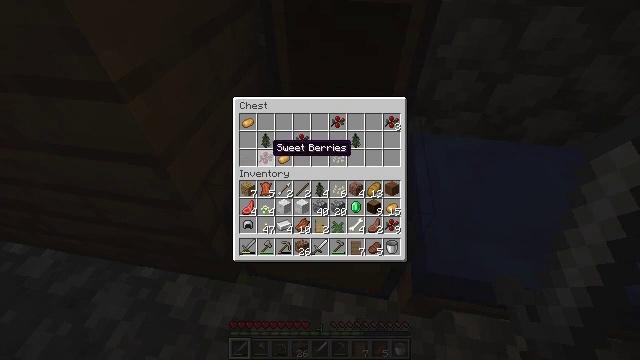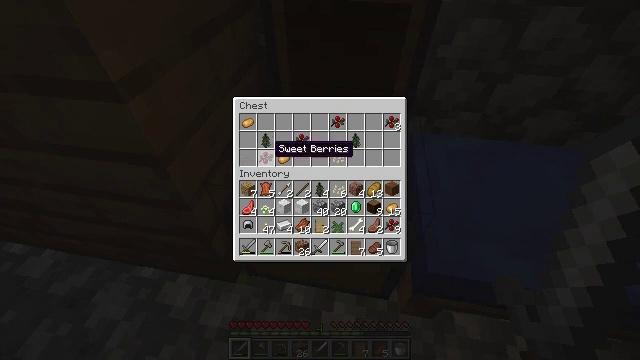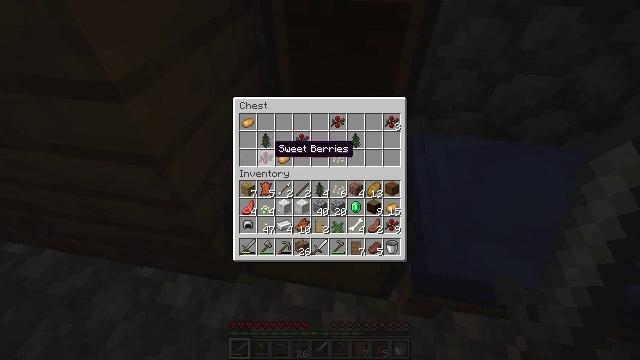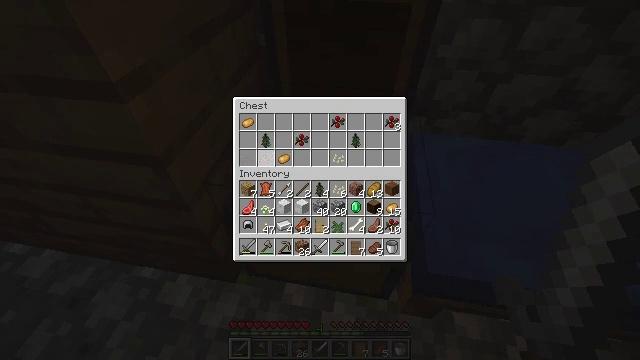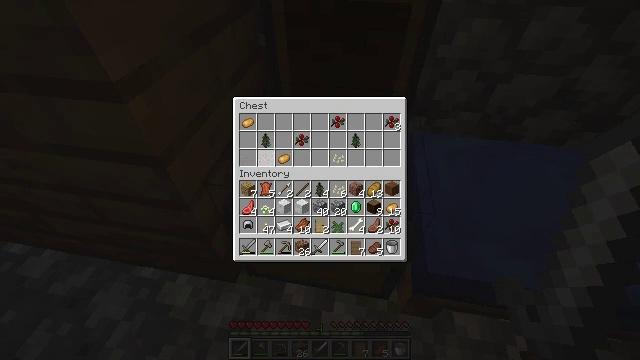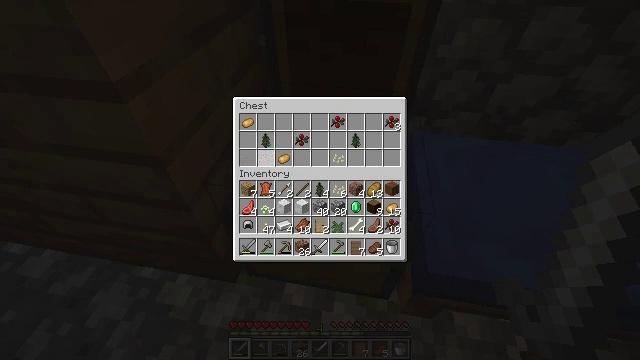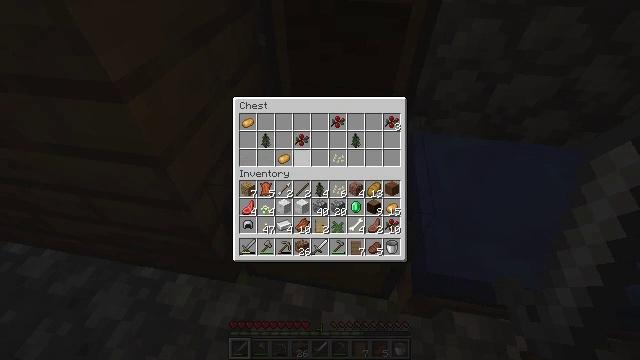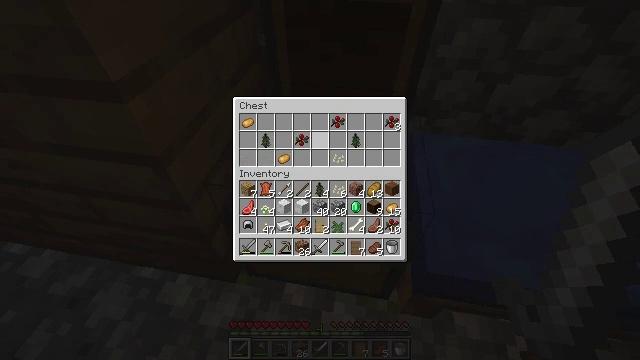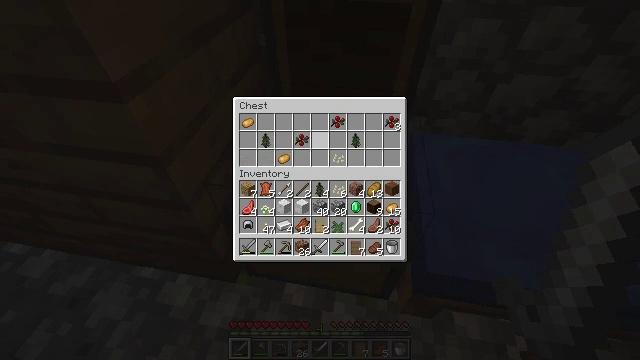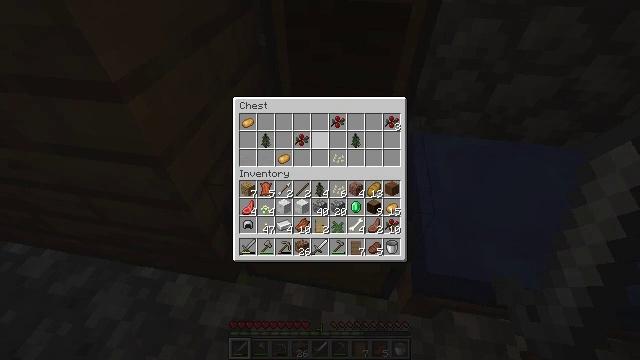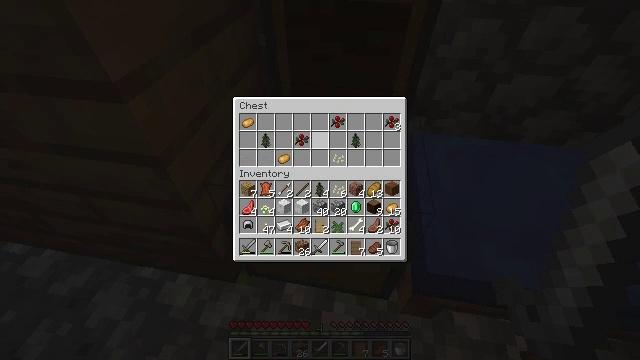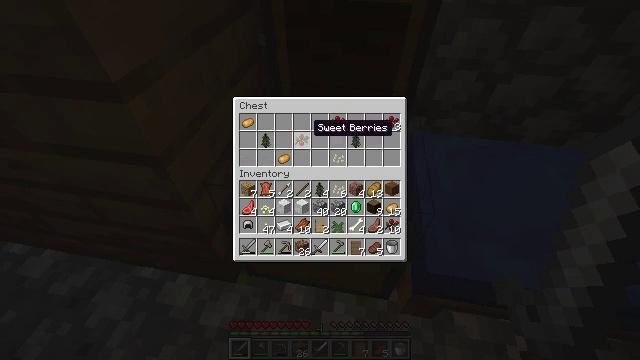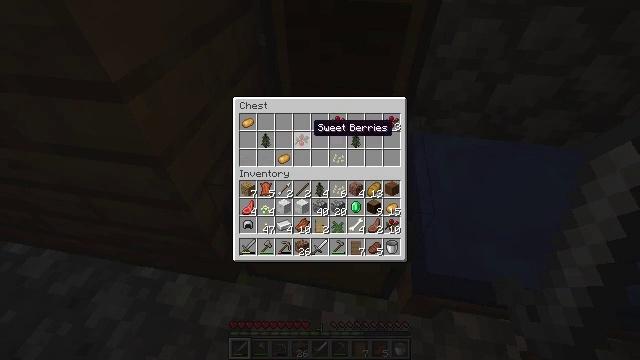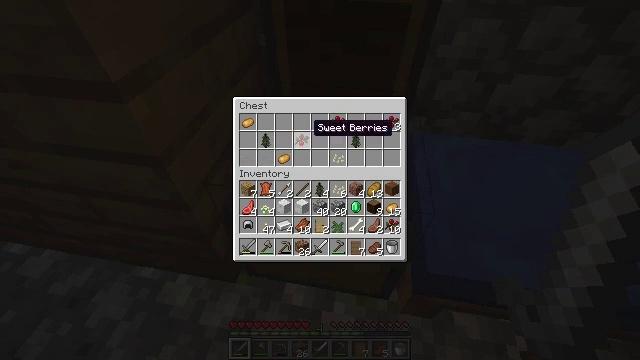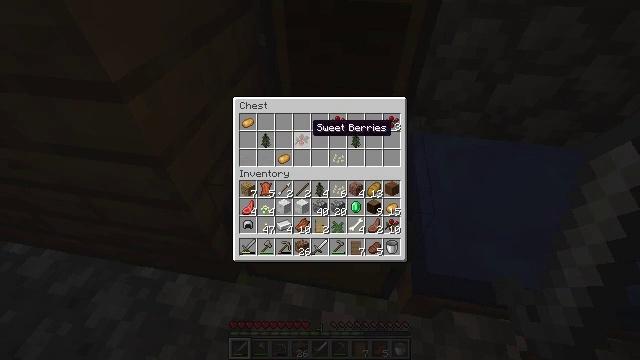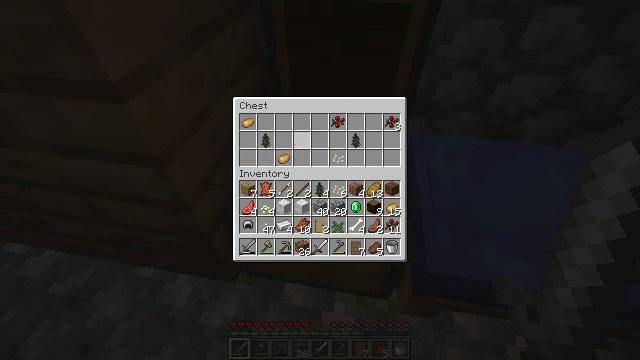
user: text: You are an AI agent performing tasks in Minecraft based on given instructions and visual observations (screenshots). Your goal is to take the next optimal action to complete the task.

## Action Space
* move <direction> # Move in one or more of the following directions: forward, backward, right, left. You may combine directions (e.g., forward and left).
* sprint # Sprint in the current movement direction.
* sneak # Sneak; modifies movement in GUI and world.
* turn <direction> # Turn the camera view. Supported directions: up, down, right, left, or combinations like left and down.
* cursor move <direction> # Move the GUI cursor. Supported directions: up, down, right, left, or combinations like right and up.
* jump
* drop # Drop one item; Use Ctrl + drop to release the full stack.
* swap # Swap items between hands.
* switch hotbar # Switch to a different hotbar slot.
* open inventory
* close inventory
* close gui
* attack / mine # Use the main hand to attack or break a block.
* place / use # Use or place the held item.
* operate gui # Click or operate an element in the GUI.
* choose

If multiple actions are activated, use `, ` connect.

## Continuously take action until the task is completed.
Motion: motion action
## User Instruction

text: Mine the spruce door to collect it.
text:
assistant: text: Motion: sneak
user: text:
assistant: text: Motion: sneak
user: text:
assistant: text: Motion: sneak, operate gui
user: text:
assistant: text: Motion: sneak, operate gui
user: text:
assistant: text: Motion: sneak, operate gui
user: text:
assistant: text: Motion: sneak, cursor move right
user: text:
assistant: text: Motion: sneak, cursor move right and up
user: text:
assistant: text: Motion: sneak
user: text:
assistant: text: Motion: sneak
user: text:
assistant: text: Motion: sneak
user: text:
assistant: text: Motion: sneak, cursor move left
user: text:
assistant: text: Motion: sneak
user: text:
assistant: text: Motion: sneak
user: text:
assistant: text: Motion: sneak
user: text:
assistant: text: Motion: sneak, operate gui
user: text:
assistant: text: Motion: sneak, operate gui
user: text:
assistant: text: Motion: sneak
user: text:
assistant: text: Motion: sneak, cursor move right
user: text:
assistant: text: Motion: sneak, cursor move right
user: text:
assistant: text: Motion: sneak
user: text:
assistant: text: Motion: sneak
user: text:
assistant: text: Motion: sneak
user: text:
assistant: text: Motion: sneak, operate gui
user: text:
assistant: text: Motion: sneak, operate gui
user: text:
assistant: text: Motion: sneak, operate gui
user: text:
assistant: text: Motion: sneak, cursor move right
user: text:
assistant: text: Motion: sneak, cursor move right
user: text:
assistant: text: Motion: sneak, cursor move right
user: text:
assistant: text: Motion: sneak, cursor move right
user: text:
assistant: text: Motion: sneak